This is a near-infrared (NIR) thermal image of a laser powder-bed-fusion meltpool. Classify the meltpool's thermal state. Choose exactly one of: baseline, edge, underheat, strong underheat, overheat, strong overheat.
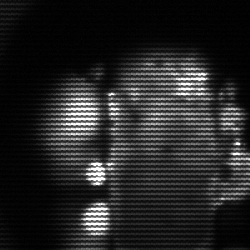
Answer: strong underheat